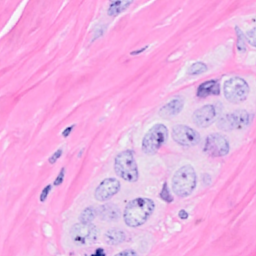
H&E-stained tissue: Breast